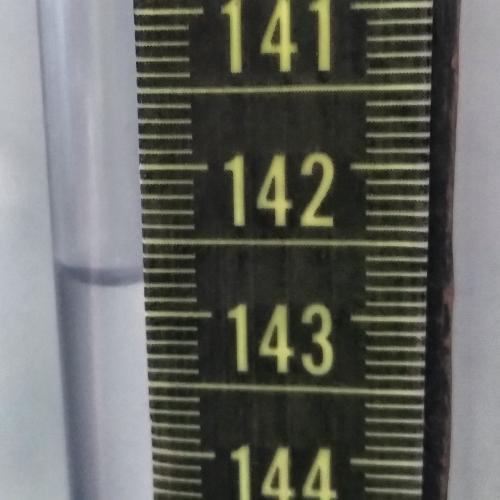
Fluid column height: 142.8 cm